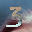
Label: 3